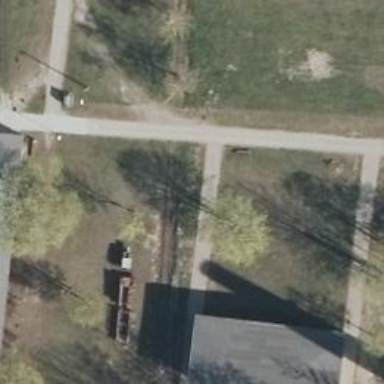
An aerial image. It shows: Preserved narrow-gauge railway.